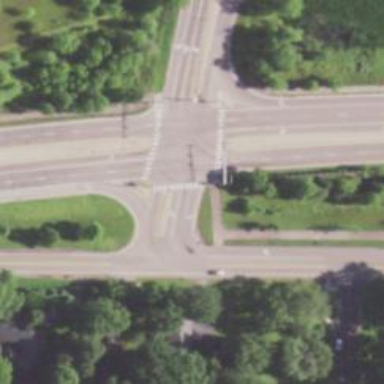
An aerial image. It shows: Marked asphalt cycleway with crossing.